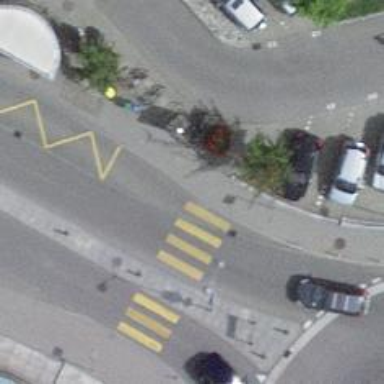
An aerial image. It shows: Zebra crossing with road island.